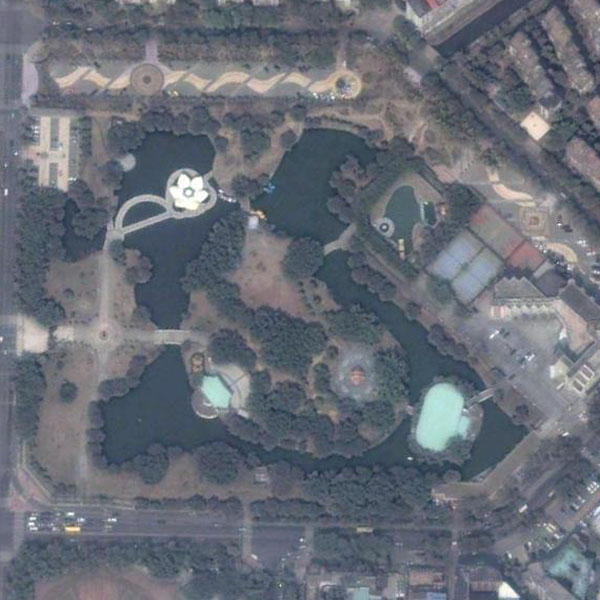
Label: Park